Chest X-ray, PA view. Patient: 56 years old, sex M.
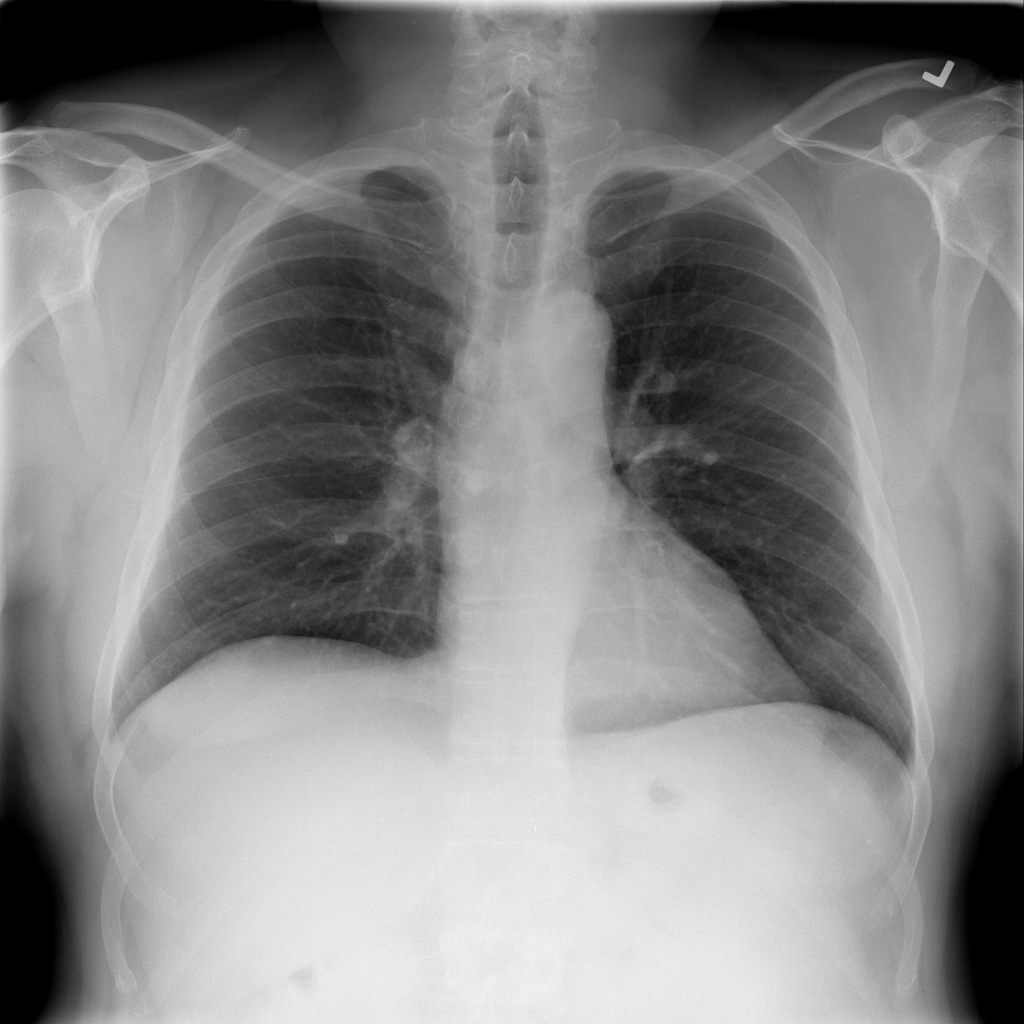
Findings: No Finding